Field crop: maize
Growth stage: 2
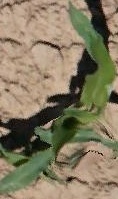
Species: maize